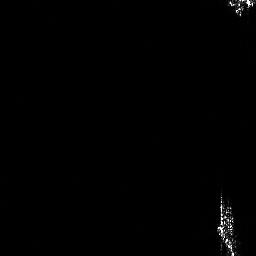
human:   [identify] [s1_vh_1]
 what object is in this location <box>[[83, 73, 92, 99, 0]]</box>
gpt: <ref>1 medium ship at the bottom right</ref>